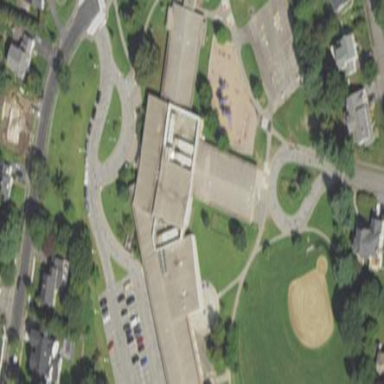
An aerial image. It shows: School building.